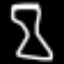
Label: hourglass